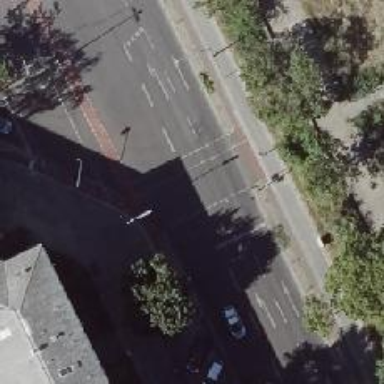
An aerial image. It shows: Road crossing with traffic signals.